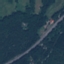
Land use / land cover class: Highway